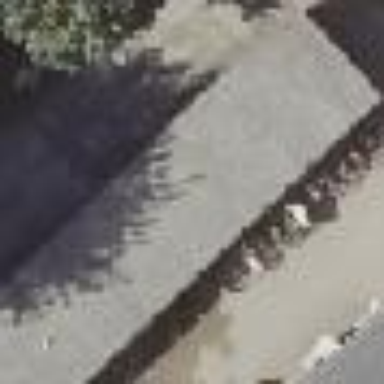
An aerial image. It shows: Group of garages.